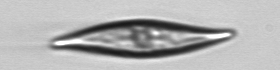
Label: Pleurosigma